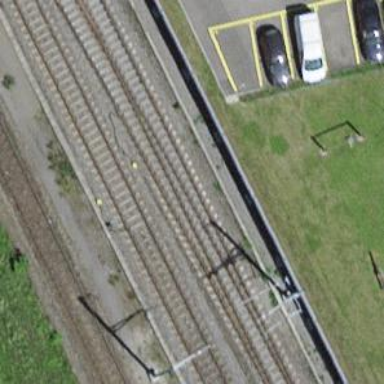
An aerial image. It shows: Rail siding with electrified tracks using contact line.